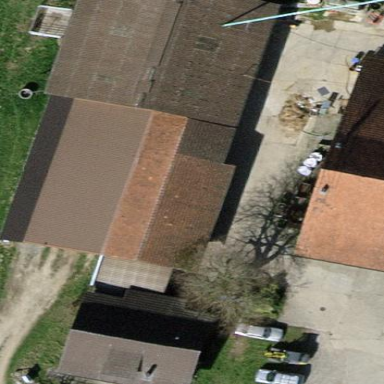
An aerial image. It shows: Gabled roof on farm auxiliary building.